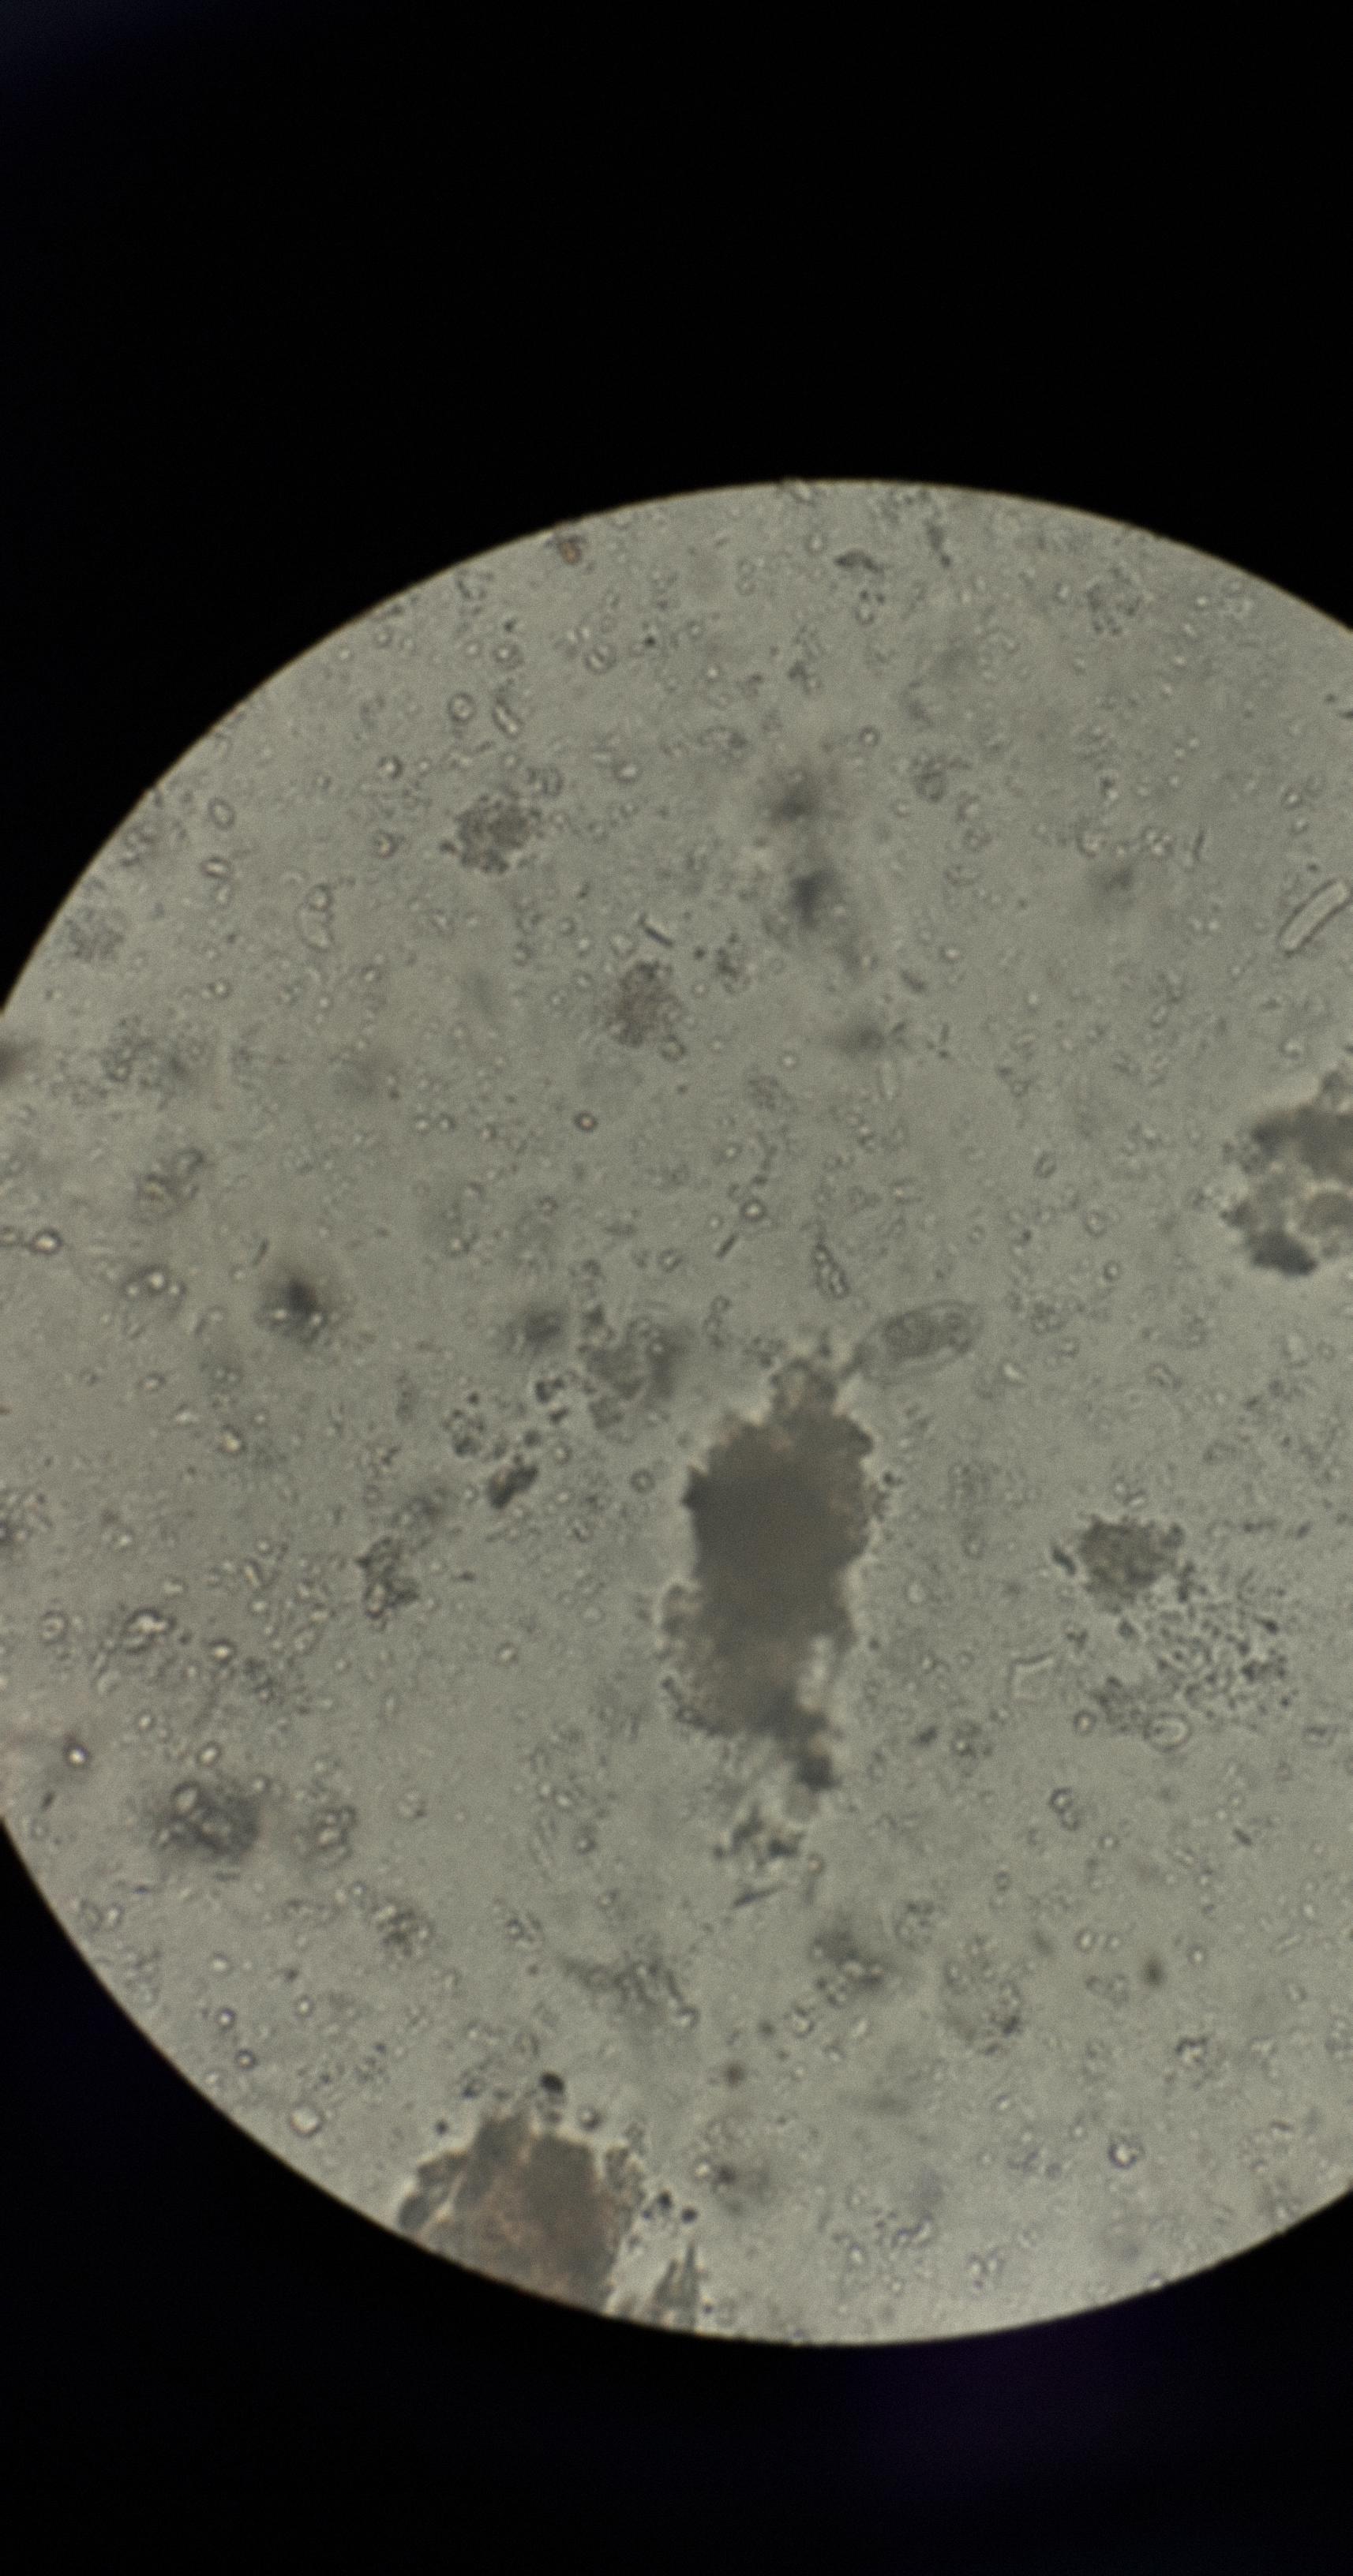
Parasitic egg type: Capillaria philippinensis